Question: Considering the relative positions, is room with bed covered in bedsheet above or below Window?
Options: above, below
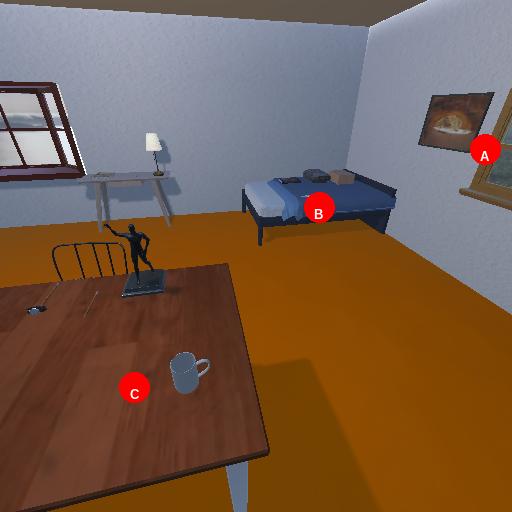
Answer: above